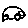
Label: car